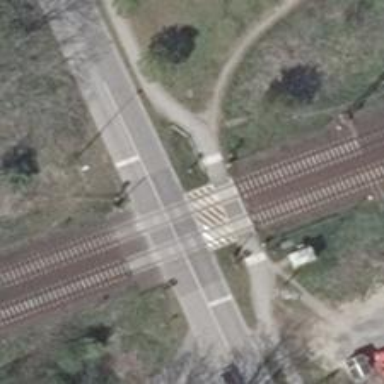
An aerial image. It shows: Railway crossing with full barriers and lights.